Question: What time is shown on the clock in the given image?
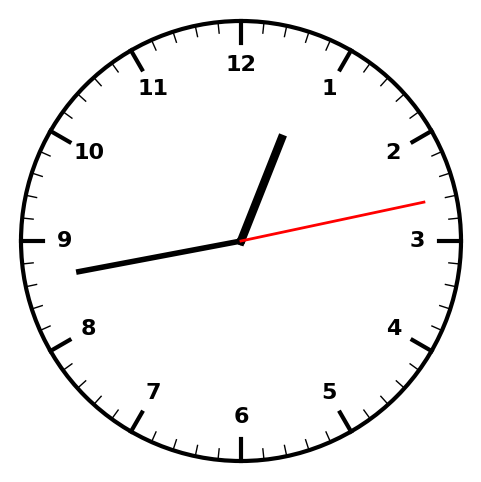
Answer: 12:43:13